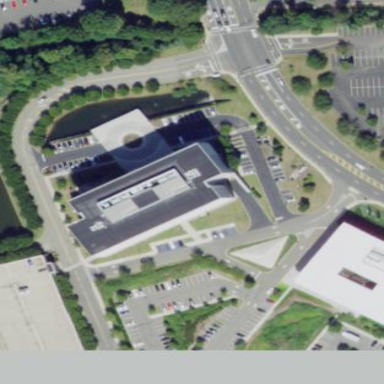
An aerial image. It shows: Office building.